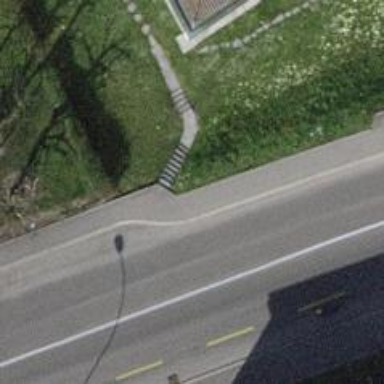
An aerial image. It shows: Asphalt sidewalk.